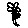
Label: flower